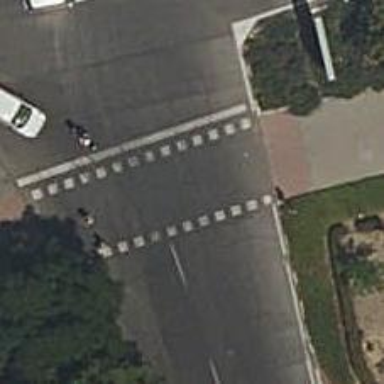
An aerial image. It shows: Road crossing with traffic signals.